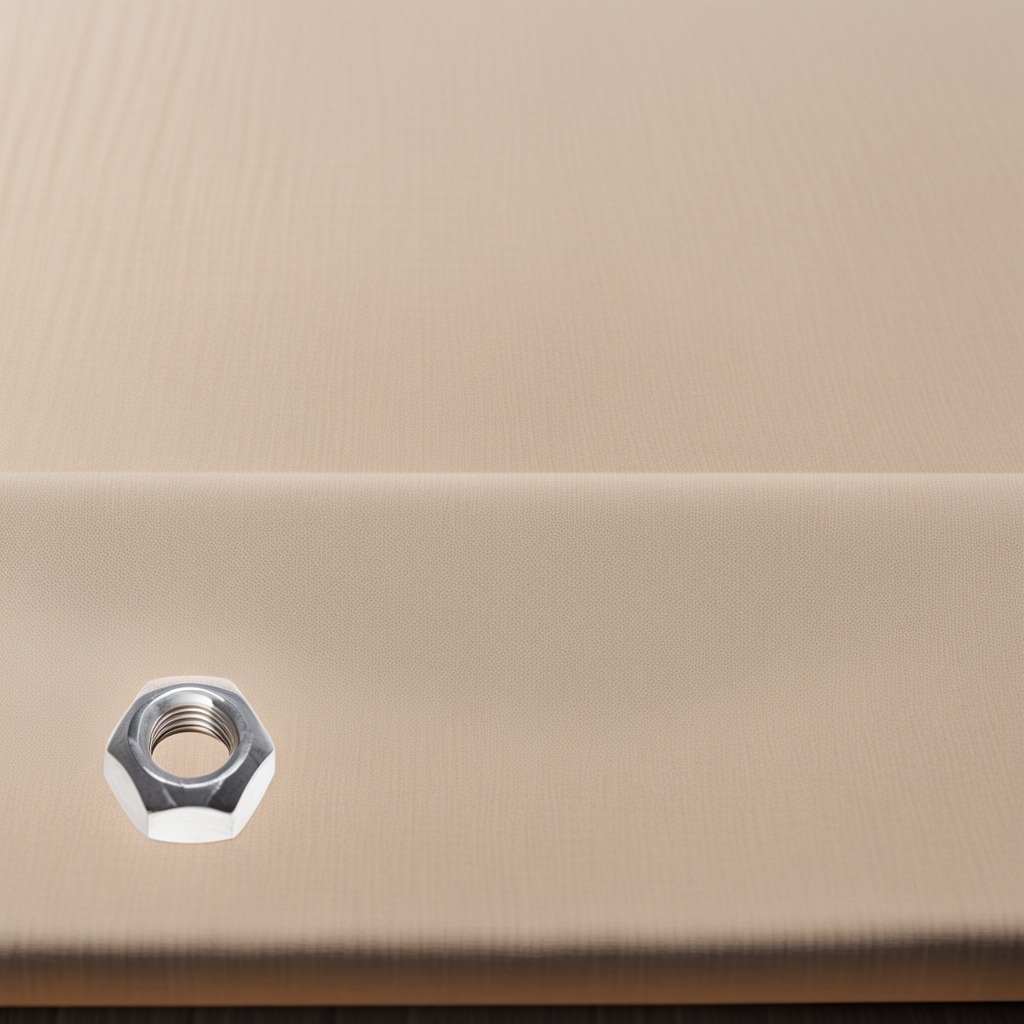
A metal nut is lying on the wooden table.